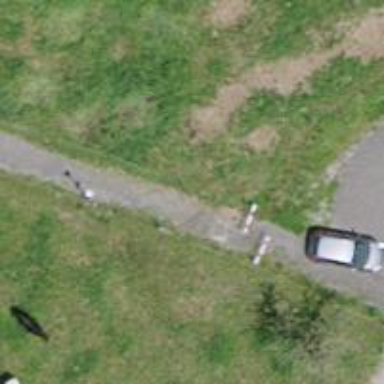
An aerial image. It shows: Unpaved footway.